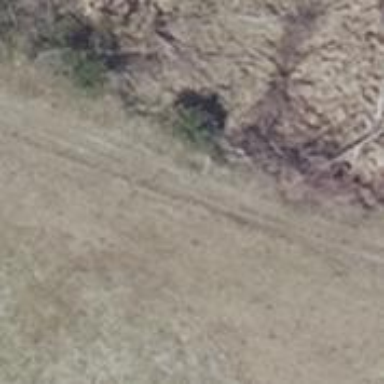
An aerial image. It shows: Sandy track road with grade3 tracktype.